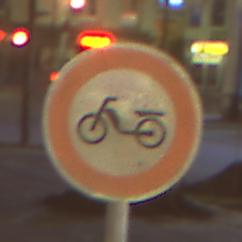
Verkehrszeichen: VerbotMofas
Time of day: Night
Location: Outdoor (Urban)
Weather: Clear
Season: NotSpecified
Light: Artificial